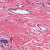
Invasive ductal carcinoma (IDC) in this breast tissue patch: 0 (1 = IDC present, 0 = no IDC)